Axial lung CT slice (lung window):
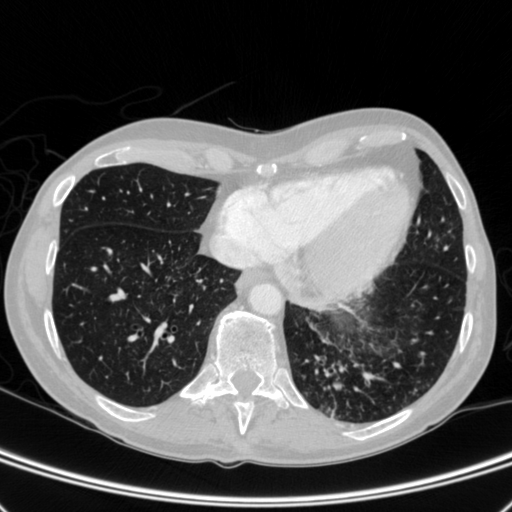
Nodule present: no